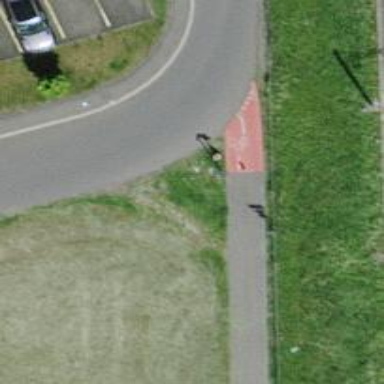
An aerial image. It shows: Bollard.